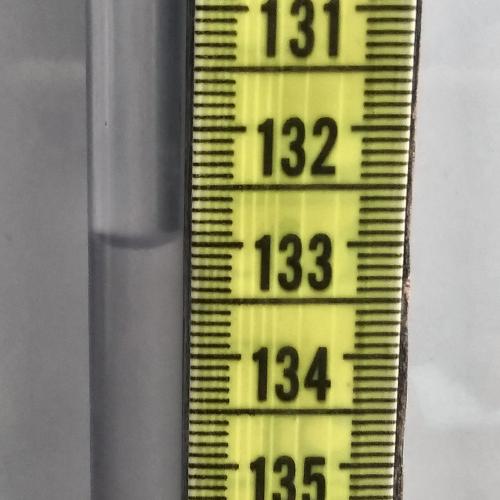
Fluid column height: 133.0 cm